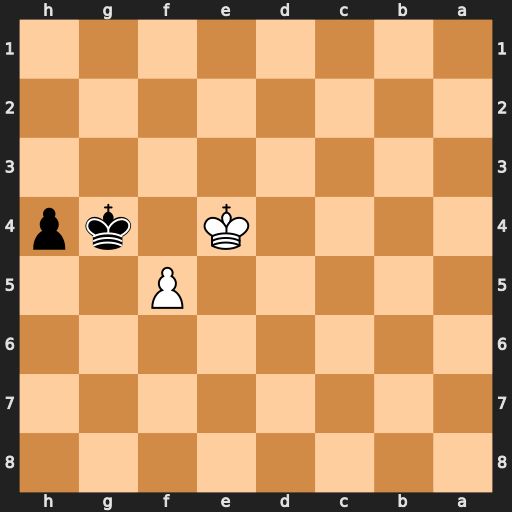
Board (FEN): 8/8/8/5P2/4K1kp/8/8/8
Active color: b
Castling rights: -
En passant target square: -
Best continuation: h3 f6 h2 f7 h1=Q+